Field crop: maize
Growth stage: 2
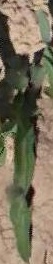
Species: maize